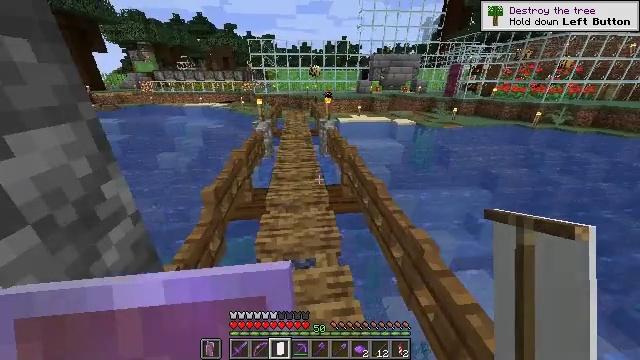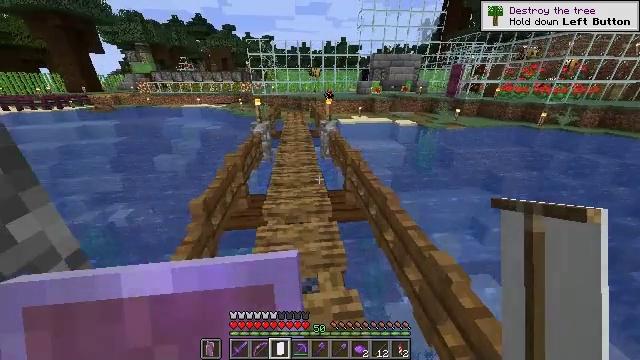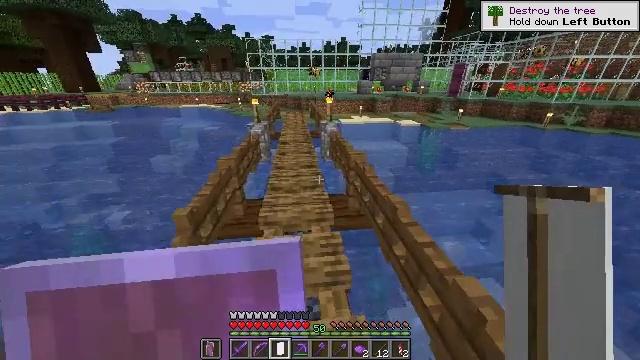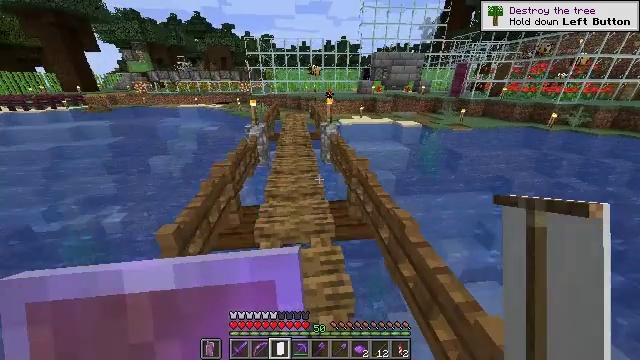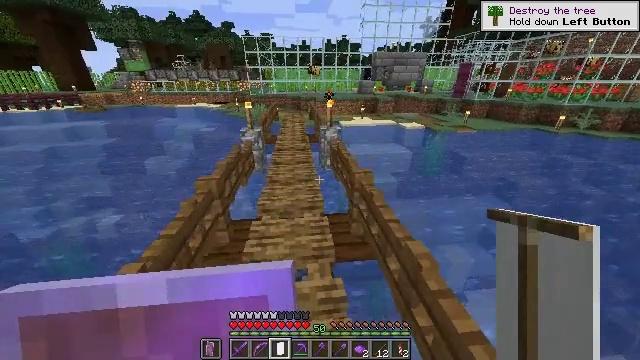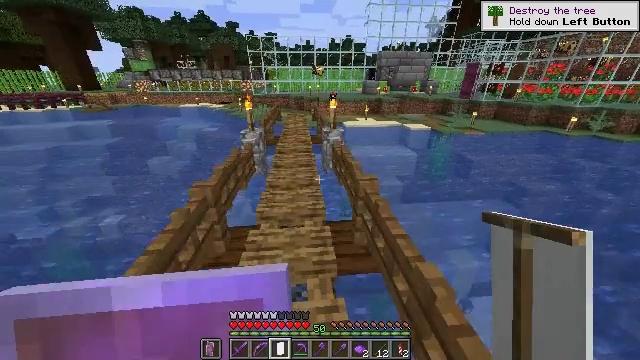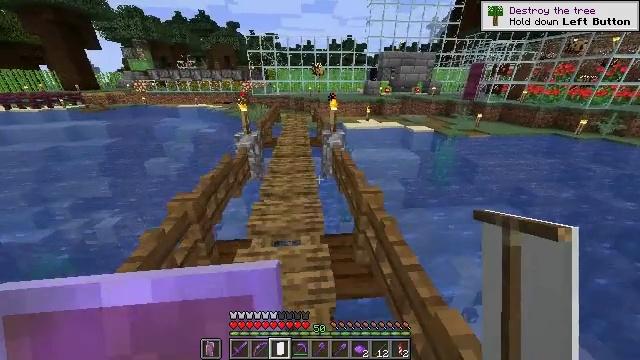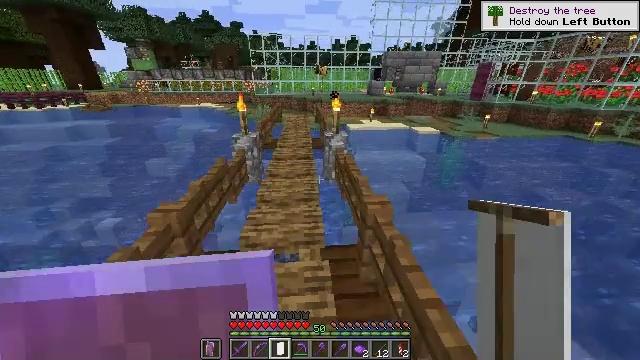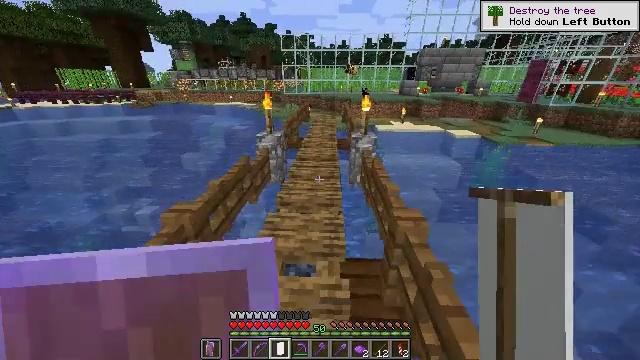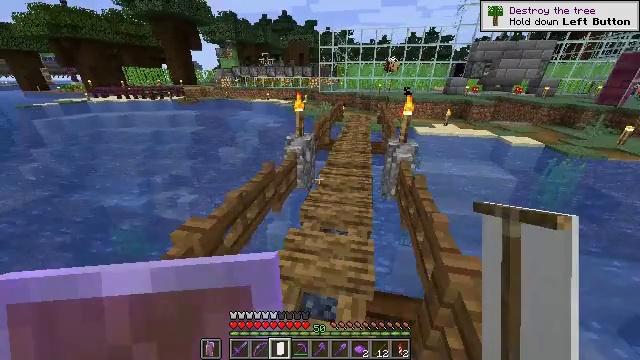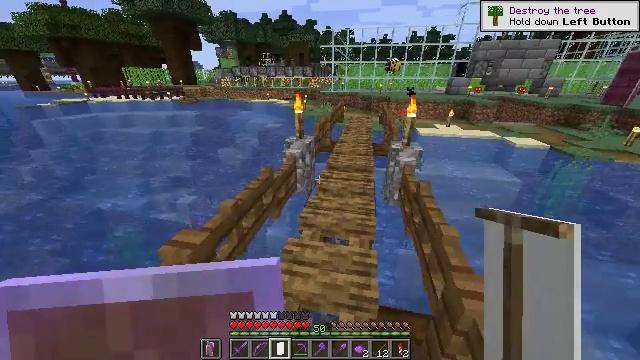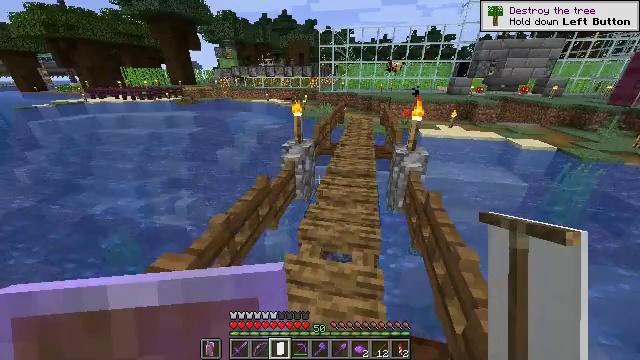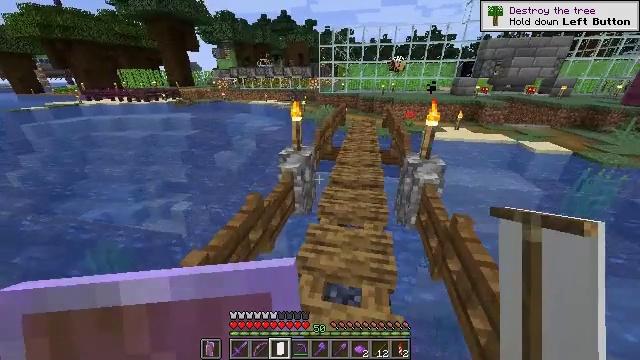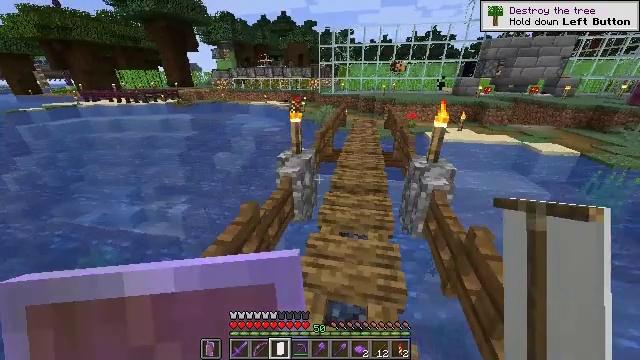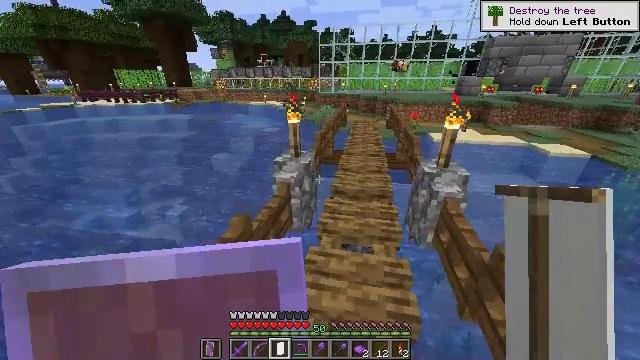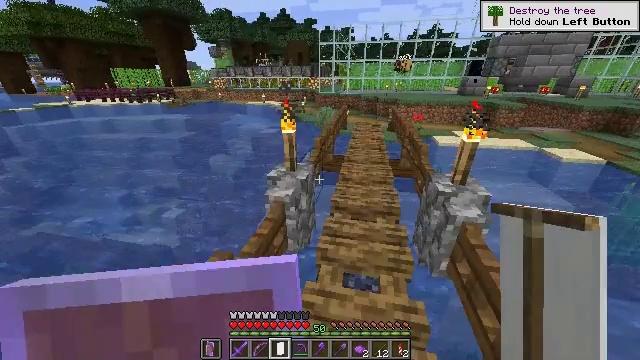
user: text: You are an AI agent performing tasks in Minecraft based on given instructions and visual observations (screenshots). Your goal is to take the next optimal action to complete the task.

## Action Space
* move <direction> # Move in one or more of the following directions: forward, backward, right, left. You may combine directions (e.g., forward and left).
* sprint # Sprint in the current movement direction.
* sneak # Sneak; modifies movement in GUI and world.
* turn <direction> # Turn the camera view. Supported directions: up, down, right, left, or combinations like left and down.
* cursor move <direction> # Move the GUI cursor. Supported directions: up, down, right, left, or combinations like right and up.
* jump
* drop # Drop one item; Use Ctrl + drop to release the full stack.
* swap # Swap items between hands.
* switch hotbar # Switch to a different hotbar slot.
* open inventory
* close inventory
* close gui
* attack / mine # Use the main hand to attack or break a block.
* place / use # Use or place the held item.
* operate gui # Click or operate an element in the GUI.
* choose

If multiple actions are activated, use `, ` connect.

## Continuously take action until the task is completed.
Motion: motion action
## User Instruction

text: Drop a white banner.
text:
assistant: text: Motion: move forward, sprint
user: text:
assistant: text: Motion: move forward, sprint
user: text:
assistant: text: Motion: move forward, sprint
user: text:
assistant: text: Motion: move forward, sprint
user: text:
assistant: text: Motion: move forward, sprint
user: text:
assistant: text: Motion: move forward, sprint
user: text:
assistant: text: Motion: move forward, sprint
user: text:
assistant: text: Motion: move forward, sprint, turn left
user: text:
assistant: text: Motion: move forward, sprint, turn left
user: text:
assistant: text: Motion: move forward, sprint
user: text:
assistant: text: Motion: move forward, sprint
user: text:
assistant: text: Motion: move forward, sprint
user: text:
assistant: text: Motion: move forward, sprint
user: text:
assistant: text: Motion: move forward, sprint
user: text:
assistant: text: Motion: move forward, sprint
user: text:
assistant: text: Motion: move forward, sprint
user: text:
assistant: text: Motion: move forward, sprint, jump
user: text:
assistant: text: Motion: move forward, sprint, jump
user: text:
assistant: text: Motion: move forward, sprint, jump
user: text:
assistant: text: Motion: move forward, sprint, turn right, jump
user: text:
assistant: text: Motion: move forward, sprint, turn right
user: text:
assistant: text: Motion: move forward, sprint, turn right
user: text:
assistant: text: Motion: move forward, sprint
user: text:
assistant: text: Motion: move forward, sprint
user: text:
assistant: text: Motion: move forward, sprint
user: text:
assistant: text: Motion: move forward, sprint
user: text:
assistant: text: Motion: move forward, sprint
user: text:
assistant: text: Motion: move forward, sprint, turn left
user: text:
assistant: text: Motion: move forward, sprint
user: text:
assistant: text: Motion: move forward, sprint